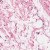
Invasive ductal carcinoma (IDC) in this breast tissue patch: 0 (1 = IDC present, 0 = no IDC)